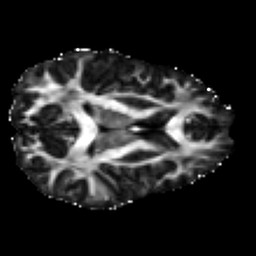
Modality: FA
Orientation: axial
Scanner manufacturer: ge
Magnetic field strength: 3 T
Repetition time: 7.98 s
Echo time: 0.0701 s